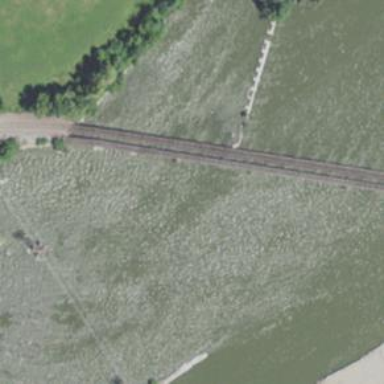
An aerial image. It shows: Disused railway bridge.